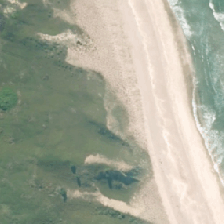
Land cover: low_producing_grassland